Interaction volume radius: 5 \u00c5
Interaction volume height: 15 \u00c5
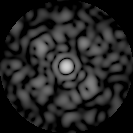
Disorder parameter: 0.6923